Question: I'm going to fetch messages from a certain topic in Apache Kafka and record them in an Oracle database. The problem is the ConsumeKafka_1_0 1.17.0 processor is not reading the messages that are in the Kafka topic.
I tried to use versions of ConsumeKafka_1_0, ConsumeKafka_2_0 and ConsumeKafka_2_6;
I set Offset Reset to Latest or Earliest;
I modified the Group ID on each request;
I set Honor Transactions to True or False;
My Kafka server is on the same network and doesn't use any credentials of Kerberos or TSL tickets. Configured on default port 9092 and using Zookeper on another server.
I accessed the Broker server, where the topics are and successfully executed the command to list the Topics and Messages.
Other processes here at the company where I work use Kafka without any problems.
Has anyone had this issue and managed to resolve it?

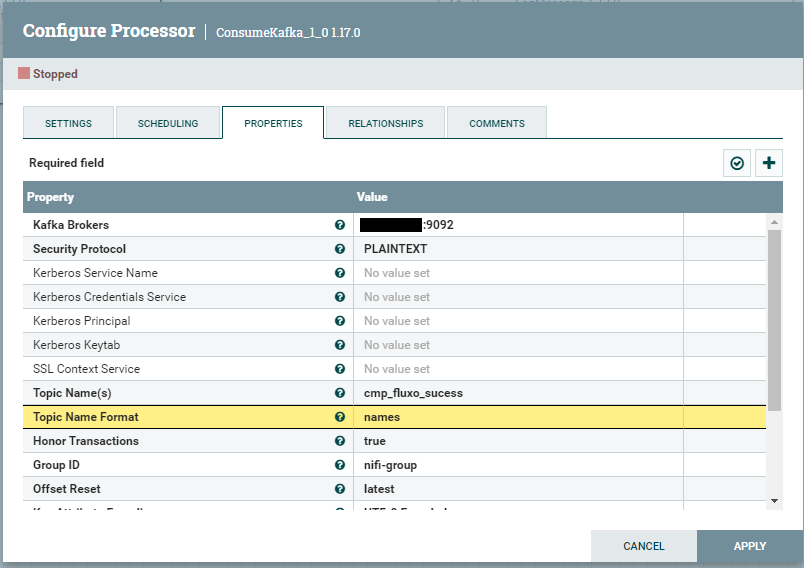
Answer: > tried to use versions of ConsumeKafka_1_0, ConsumeKafka_2_0 and ConsumeKafka_2_6
Depends what Kafka version you are using. If you are using Kafka broker later than 2.6, then use that. If you are newer than 2.0 broker, but less than 2.6, use 2.0... and so on.
> set Offset Reset to Latest or Earliest
Depends if you care about existing data. If so, use earliest.
> modified the Group ID on each request
That's a good debugging step, but not necessary all the time. You can use 'kafka-consumer-groups.sh' command to further debug if the group was actually created in the Kafka cluster.
> Honor Transactions to True or False
Depends if your producer uses transactions. Not sure what NiFi will do if you have this set to true, and your producer doesn't use them... Probably safe to leave set to True, though.
---
### Example w/ latest Kafka
For PLAINTEXT Kafka protocol
- - - -
For simple Kafka consumer debugging
- <URL>- '%{GREEDYDATA:message}'
For internal Nifi FlowFile output (could use any format, but JSON is good to validate your steps have worked)
- 'JSONRecordSetWriter'
Add new processors for 'parse.failure' (or terminate it under the Relationships tab) and setup 'success' relationship with click-drag from Consume Processor. You can disable next processor to simply queue up FlowFiles within NiFi.
Then, start the Consume processor, and inspect data in the queue.
Producer command:
'''
echo 'Hello, World' | kcat -P -b localhost:9092 -t foobar
'''
<URL>
<URL>